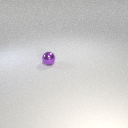
small purple metal sphere